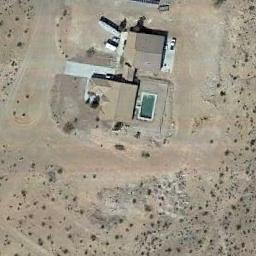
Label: sparse_residential